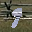
Label: 9